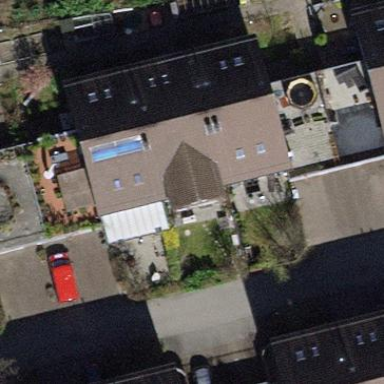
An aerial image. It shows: Building with tiled roof.